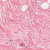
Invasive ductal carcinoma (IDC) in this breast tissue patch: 0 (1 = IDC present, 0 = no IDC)